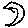
Label: moon